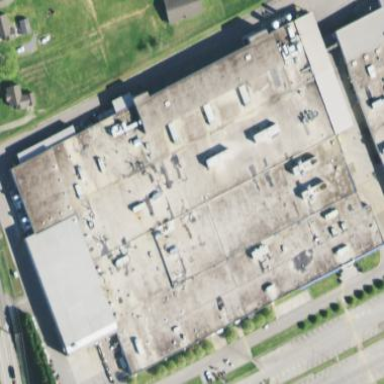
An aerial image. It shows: Industrial building.